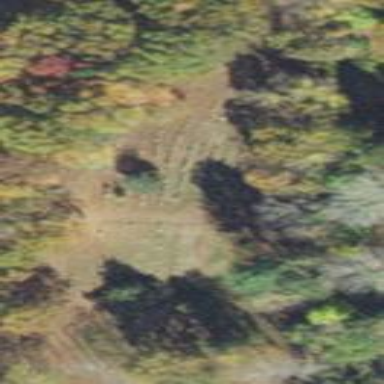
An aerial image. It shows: Cemetery.